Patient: sex F, age 61
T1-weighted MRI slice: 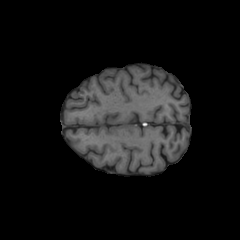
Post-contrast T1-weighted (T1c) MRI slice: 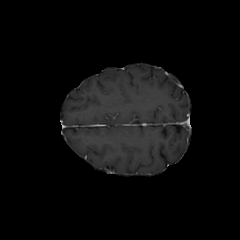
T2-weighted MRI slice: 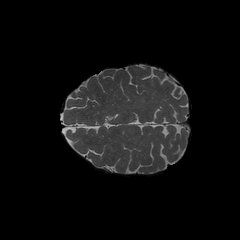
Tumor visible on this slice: no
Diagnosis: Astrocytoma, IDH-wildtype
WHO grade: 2